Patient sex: M
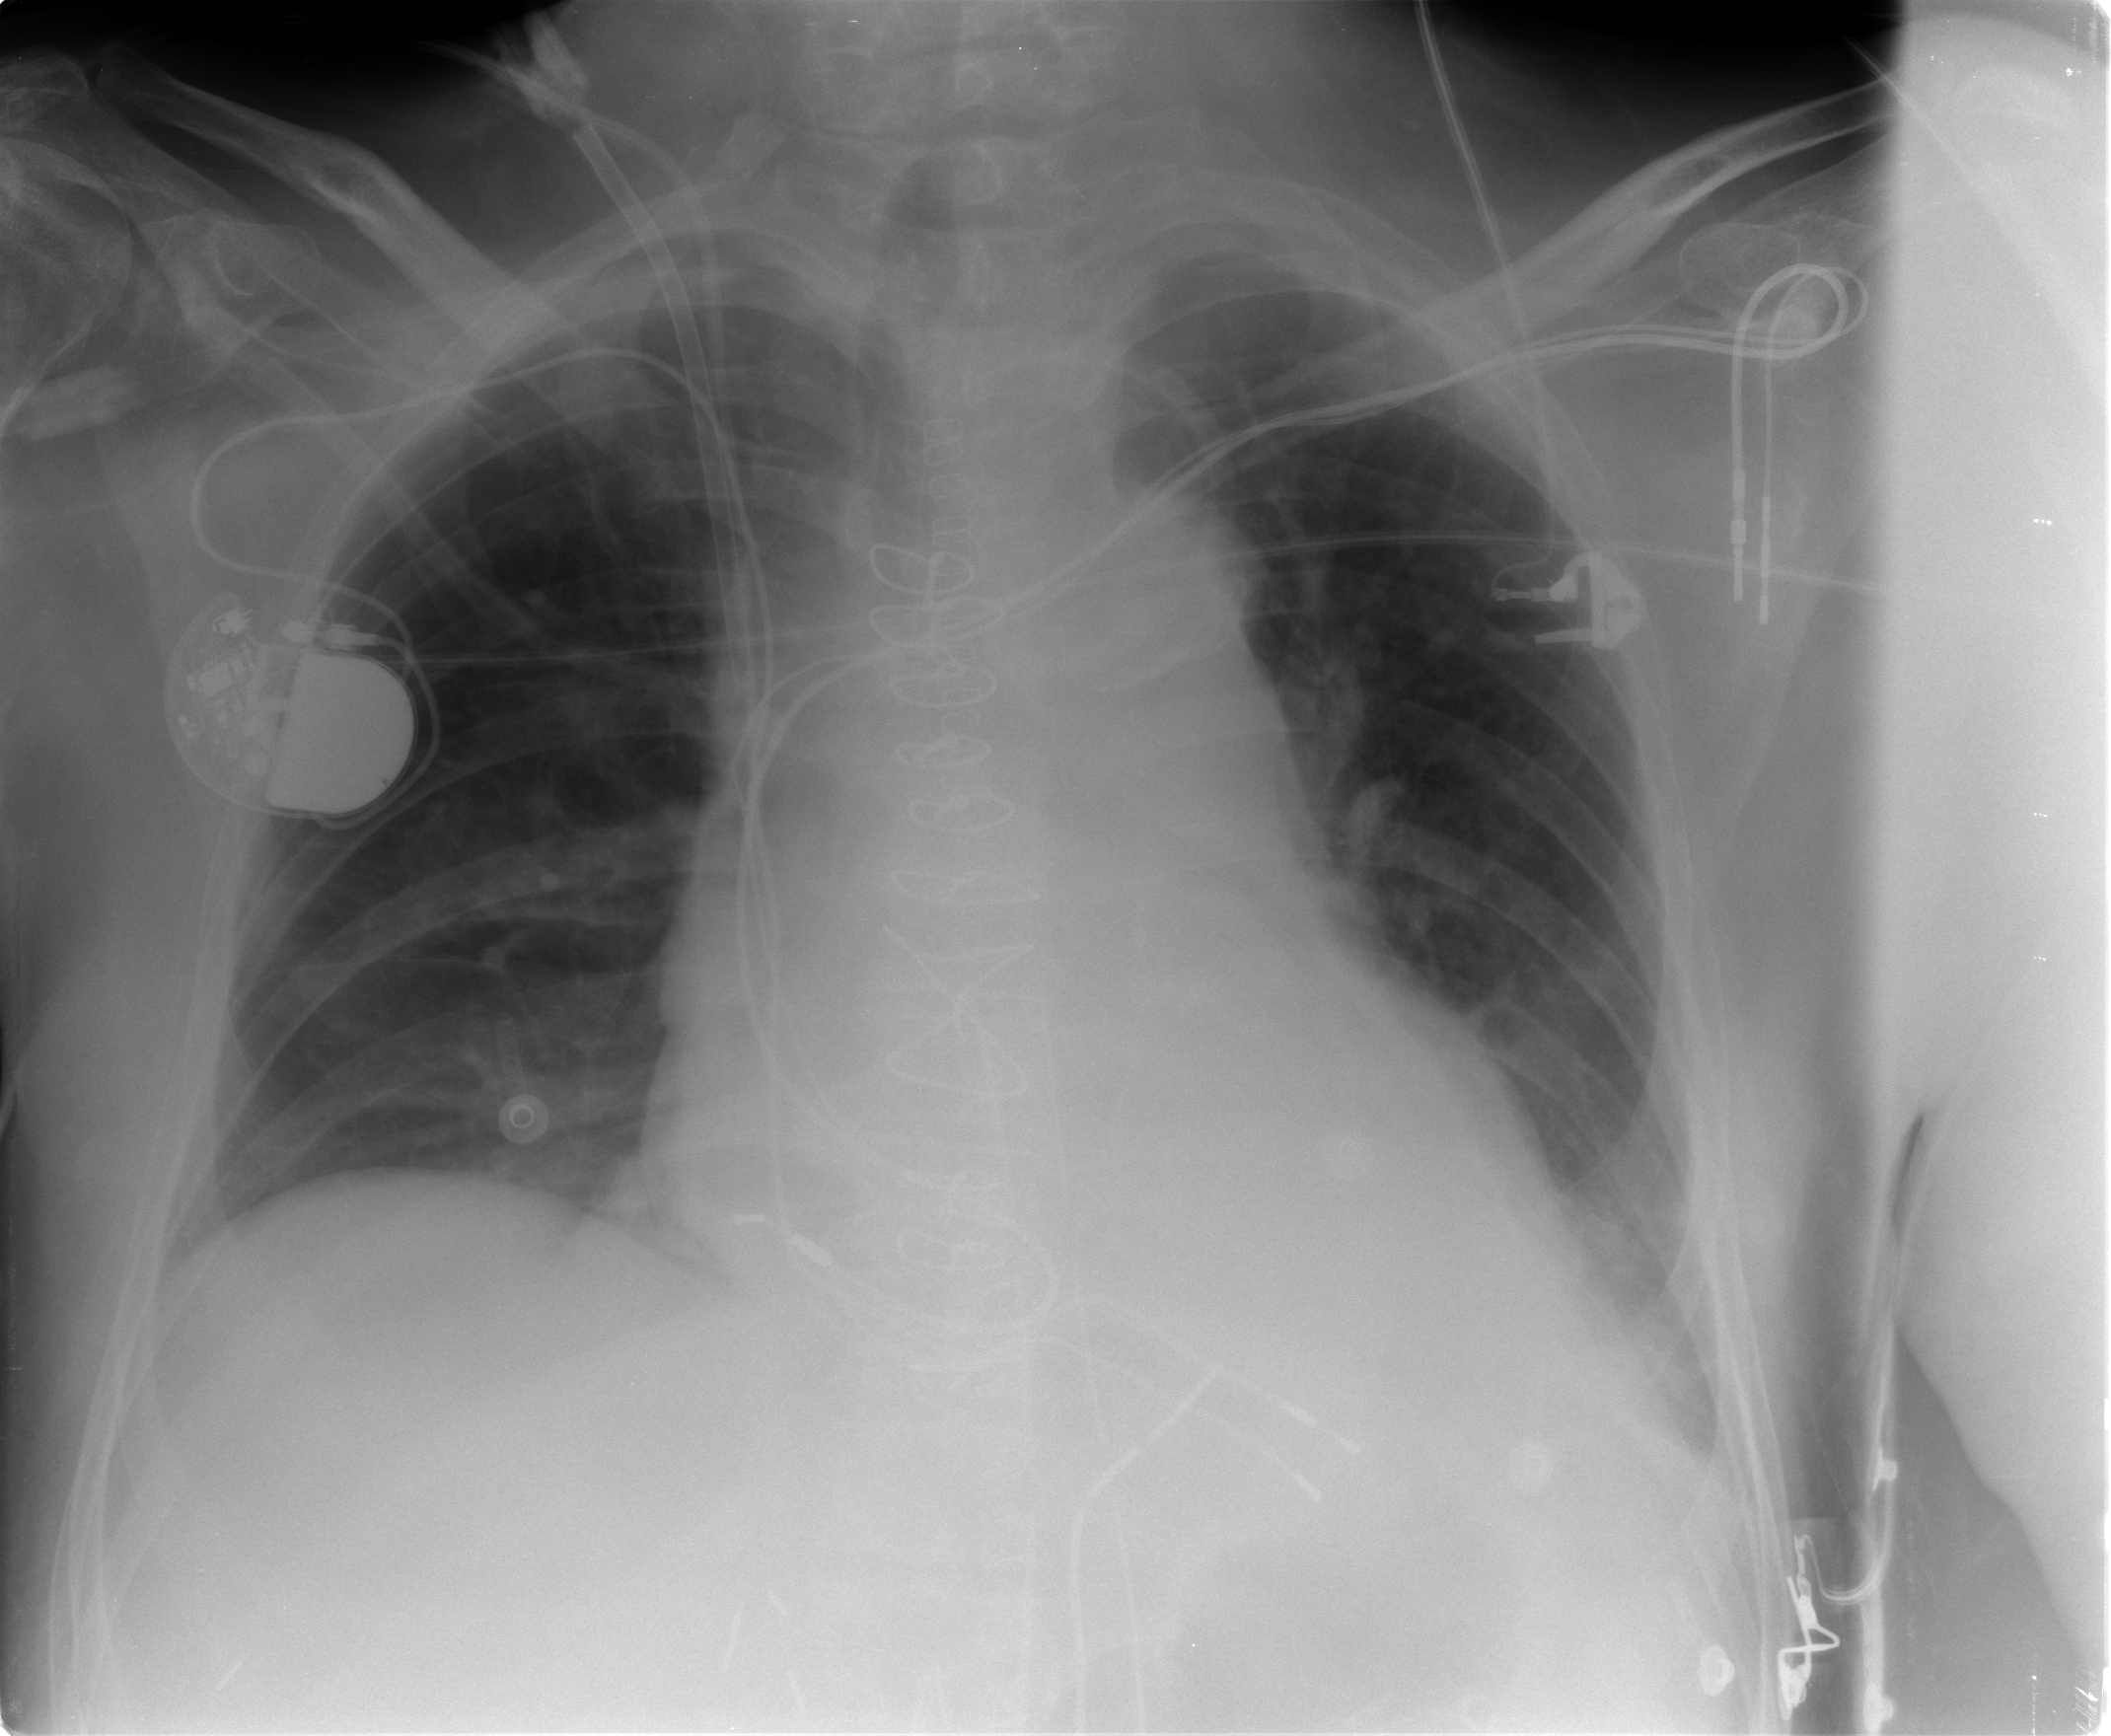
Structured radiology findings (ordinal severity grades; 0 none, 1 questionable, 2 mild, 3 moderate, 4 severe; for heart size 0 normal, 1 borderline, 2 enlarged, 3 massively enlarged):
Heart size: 2
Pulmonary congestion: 0
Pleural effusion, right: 0
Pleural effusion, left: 1
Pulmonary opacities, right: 0
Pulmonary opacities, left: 0
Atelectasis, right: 0
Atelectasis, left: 2